Field crop: maize
Growth stage: 1
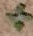
Species: chenopodium